Question: I am trying to work through some questions and im not sure how to do the following
> Find the hard drive sizes that are equal among two or more PCs.
its q15 on this <URL>.
The database scheme consists of four tables:
'''
Product(maker, model, type)
PC(code, model, speed, ram, hd, cd, price)
Laptop(code, model, speed, ram, hd, screen, price)
Printer(code, model, color, type, price)
'''
any pointers would be appreciated.
here is a list of all the hard drives in the pc table along with what the correct answer should be.

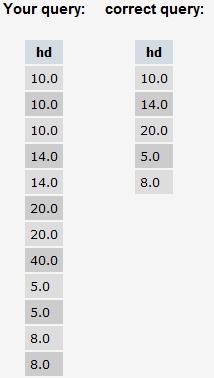
Answer: How about this ?
'''
Select PC.hd From PC
group by PC.hd
Having Count(PC.hd) >= 2
'''